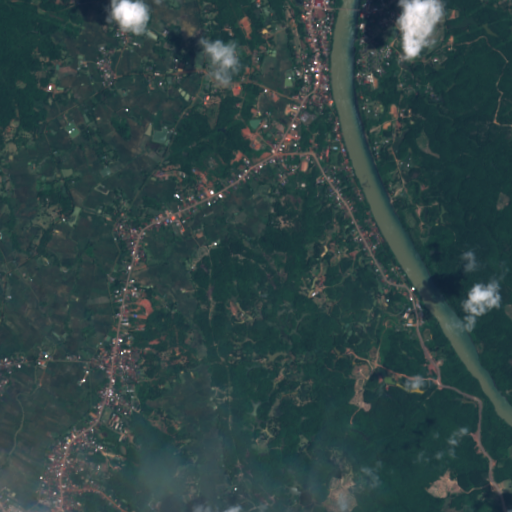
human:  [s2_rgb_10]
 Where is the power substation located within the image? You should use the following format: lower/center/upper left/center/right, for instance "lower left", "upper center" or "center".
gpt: The power substation is located in the upper center of the image.
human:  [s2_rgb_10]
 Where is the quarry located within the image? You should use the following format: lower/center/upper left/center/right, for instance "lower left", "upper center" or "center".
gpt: There is no quarry in the image.